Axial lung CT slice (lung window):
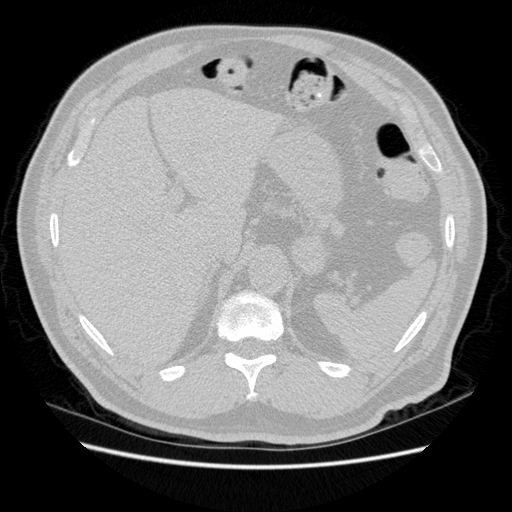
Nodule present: no